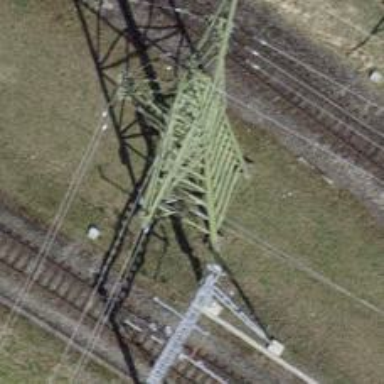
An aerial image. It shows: Lattice structure tower used for power distribution.